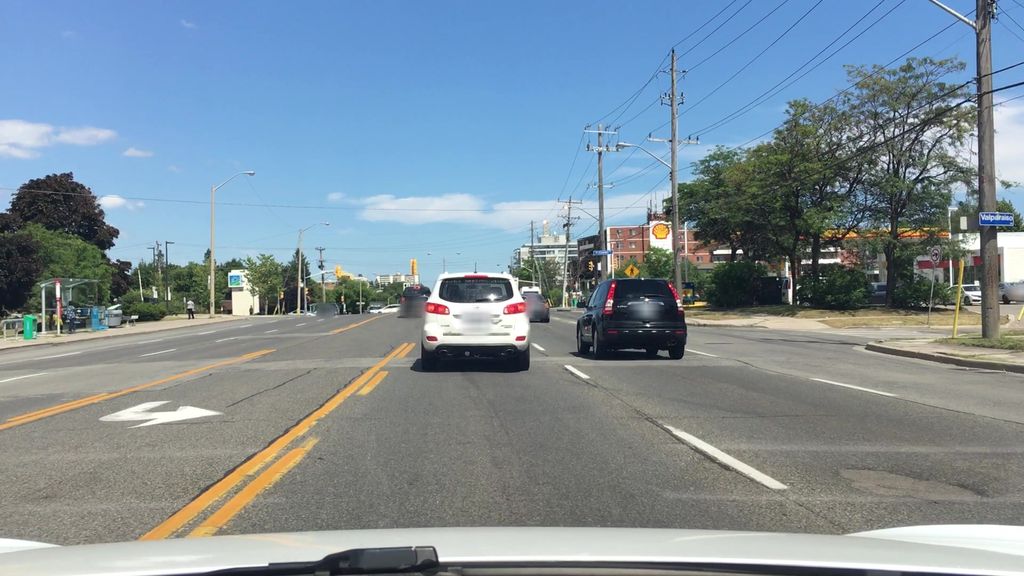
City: toronto